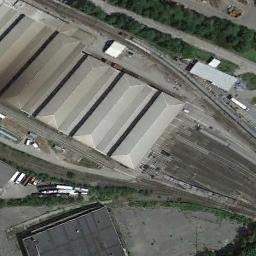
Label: railway_station